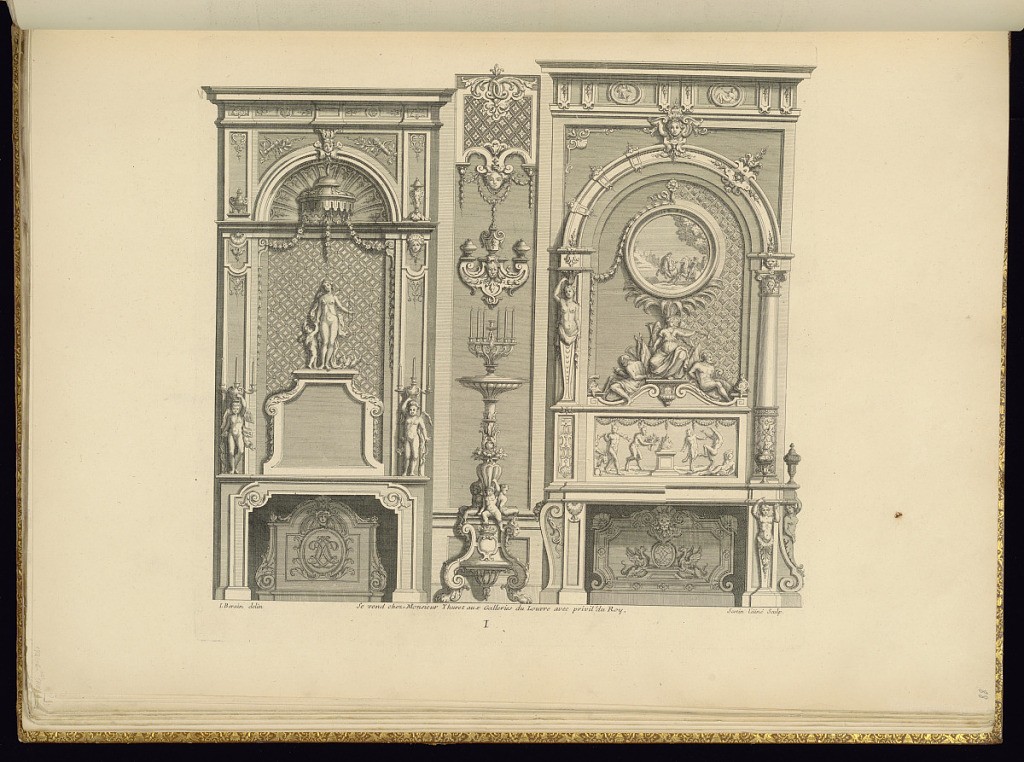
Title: Chimneypiece Designs
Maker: Jean Berain, the elder, French, 1640-1711
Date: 1711
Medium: Engraving on laid paper
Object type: Bound print
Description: Two chimneypiece designs. The chimneypiece on the left is decorated with a statue of Venus disarming Cupid, putti candelabra, and a monogram within the fireplace. The chimneypiece on the right has a relief of reveling satyrs, carved captives, and a scene of a hunt. The chimneypiece on the right is also divided, featuring alternative patterns and motifs on either side. The place is signed and lettered "I."